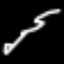
Label: squiggle